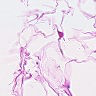
Metastatic tissue present: no